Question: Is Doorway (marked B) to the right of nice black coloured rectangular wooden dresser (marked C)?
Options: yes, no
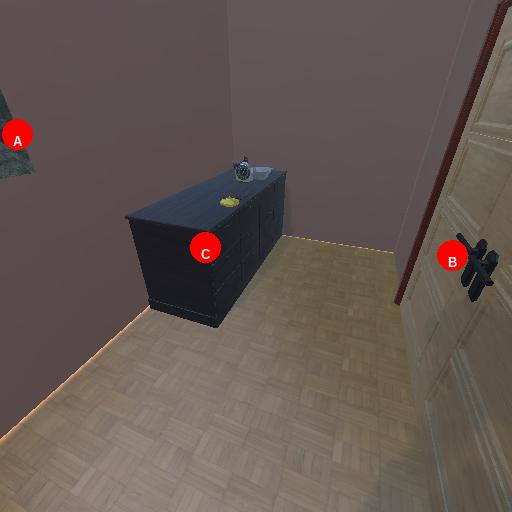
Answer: yes